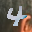
Label: 4